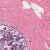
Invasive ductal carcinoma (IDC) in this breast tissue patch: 0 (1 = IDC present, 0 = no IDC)